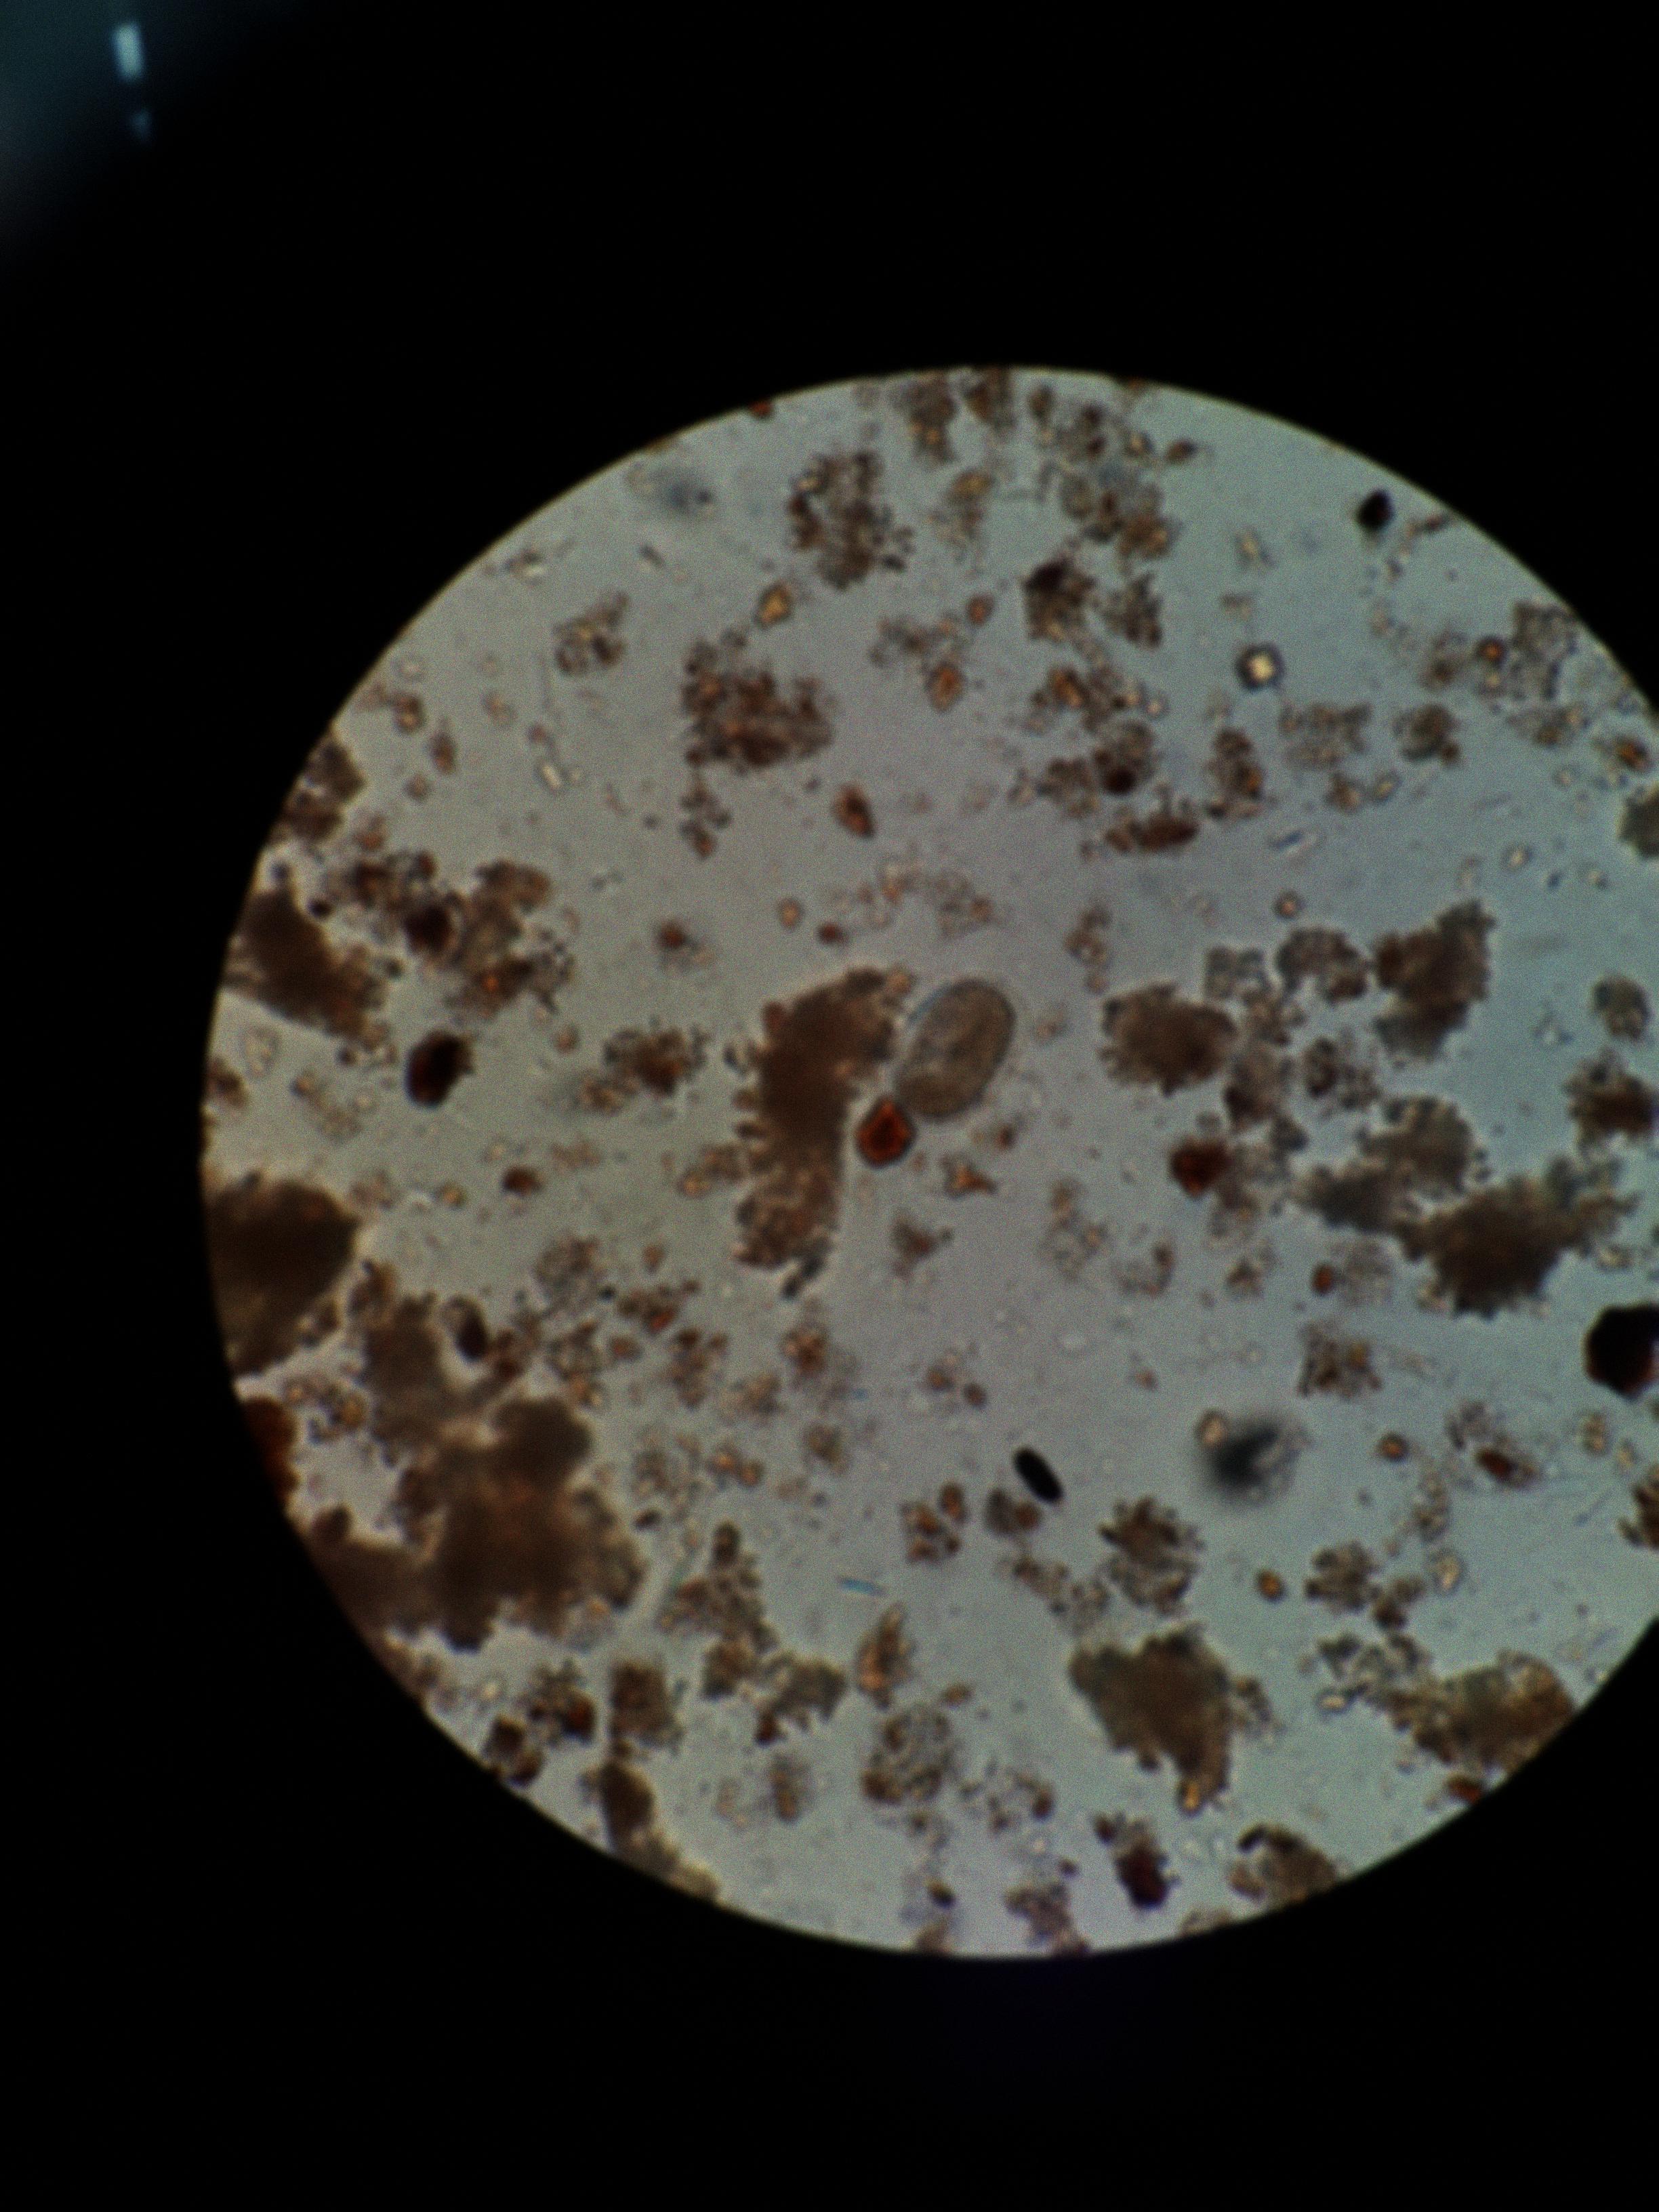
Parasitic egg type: Hookworm egg